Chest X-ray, PA view. Patient: 68 years old, sex M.
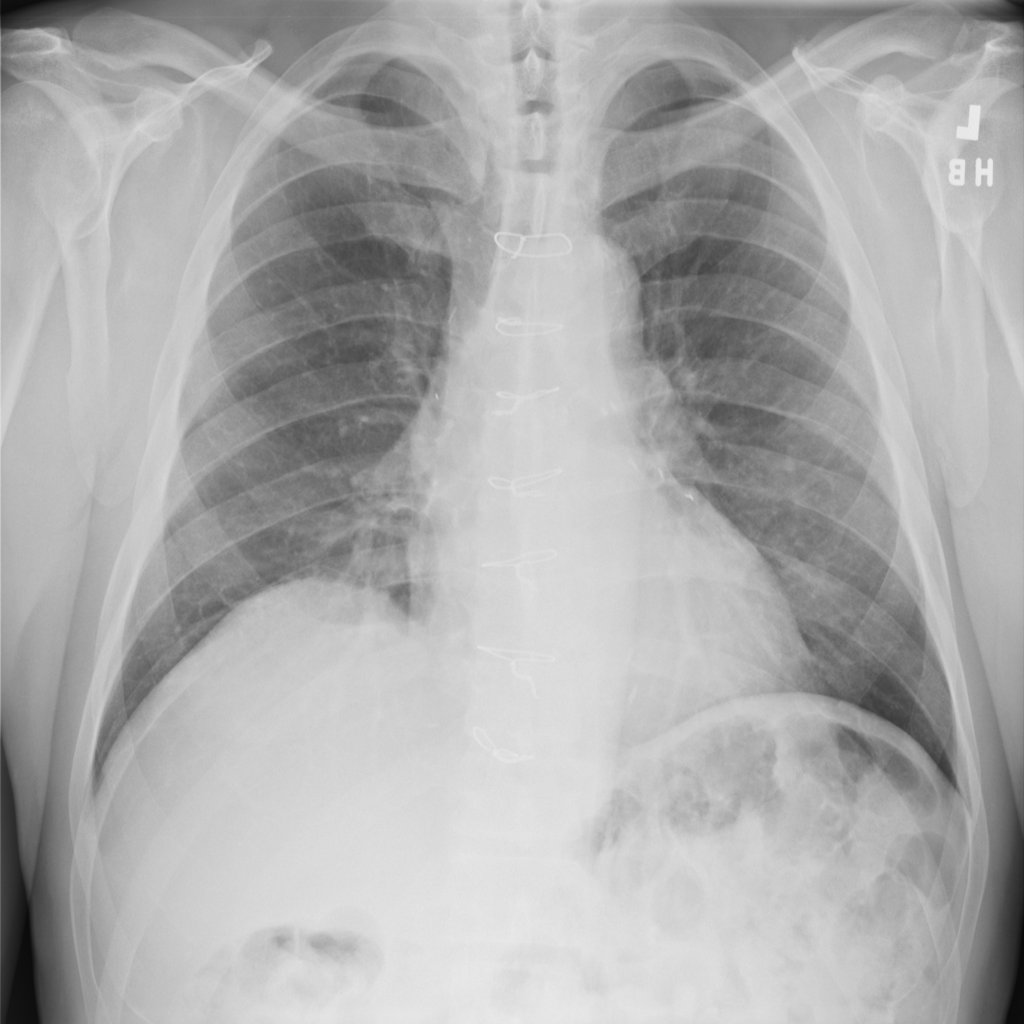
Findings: No Finding